Question:
I followed this rule but my result didn't meet the result in the paper !
while n=9 , segma= 0.7 ,f(W1)=11
the result in the paper for beta1= 6 and my result= 1.67
what's the wrong with this ?
who know this algorithm,what's beta here refers to ?
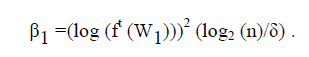
Answer: The paper you posted gets the algorithm slightly wrong, so you shouldn't rely upon it. Try following along with the example in this paper instead:
<URL>